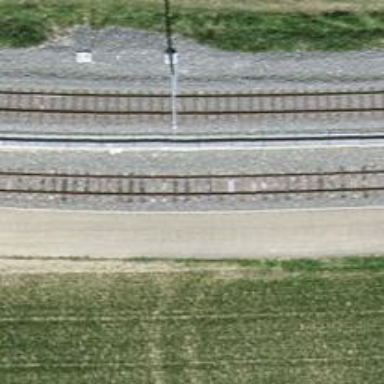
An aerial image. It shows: Narrow-gauge railway siding with electrified contact lines. It consists of one track.